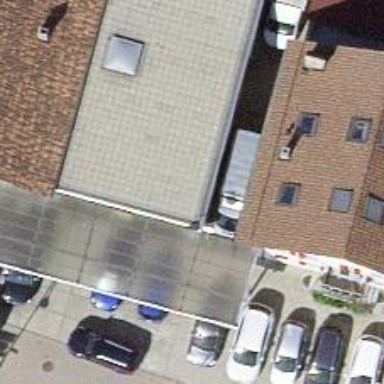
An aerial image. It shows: Car repair shop.